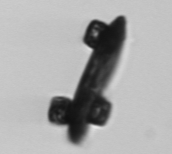
Label: Delphineis